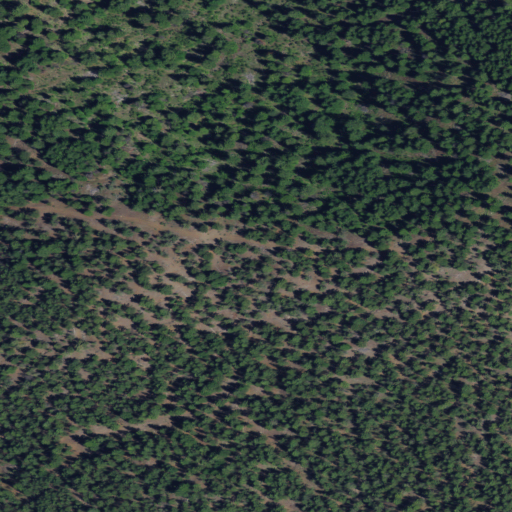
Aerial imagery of mountain in Oregon named Valpey Butte containing only evergreen forest